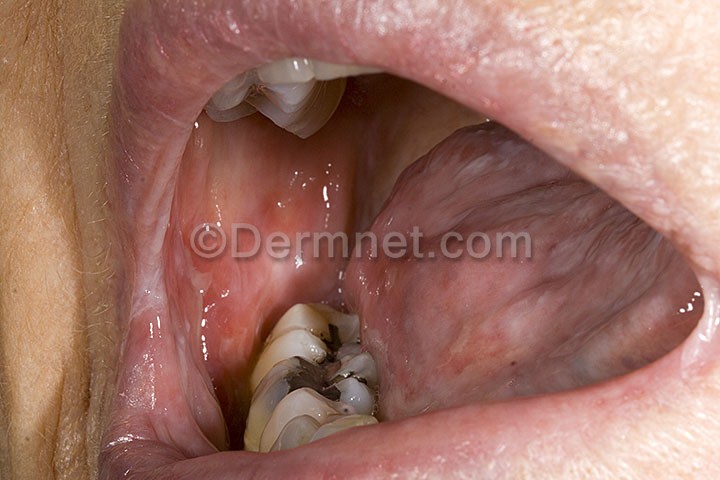
Disease: Psoriasis pictures Lichen Planus and related diseases